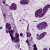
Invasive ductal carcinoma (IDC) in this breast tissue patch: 1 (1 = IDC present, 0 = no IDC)